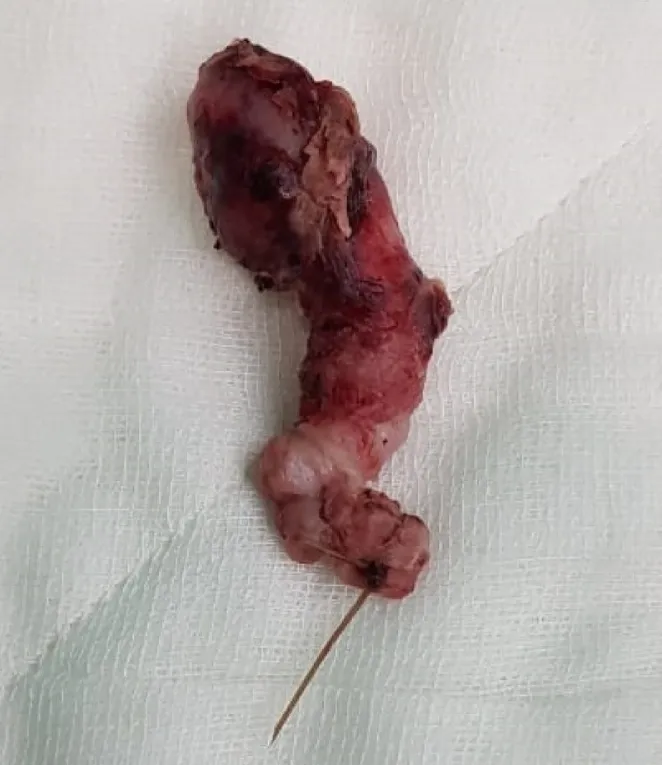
Excised appendix (measuring 2.5 x 2 x 5 cm) showing tumor-like mass at the tip (1.5 cm). Fig. 2 Appendicular E.
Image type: medical_photograph (other_medical_photograph)